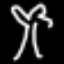
Label: palm tree